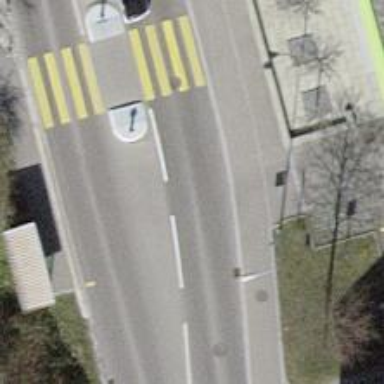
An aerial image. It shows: Unmarked road crossing.